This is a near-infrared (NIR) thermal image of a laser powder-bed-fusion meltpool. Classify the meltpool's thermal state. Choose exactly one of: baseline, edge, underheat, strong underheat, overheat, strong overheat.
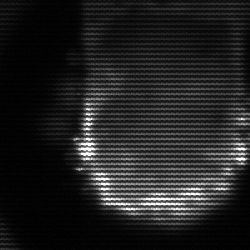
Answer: baseline